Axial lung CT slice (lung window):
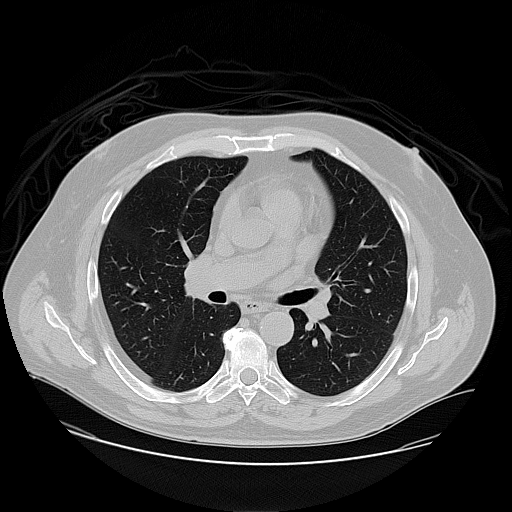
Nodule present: no